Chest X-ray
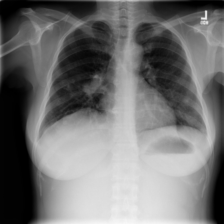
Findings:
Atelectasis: negative
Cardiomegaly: negative
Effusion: negative
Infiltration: negative
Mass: positive
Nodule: positive
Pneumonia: negative
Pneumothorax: negative
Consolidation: negative
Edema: negative
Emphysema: negative
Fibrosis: negative
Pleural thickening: negative
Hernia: negative